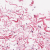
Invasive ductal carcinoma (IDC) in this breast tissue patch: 0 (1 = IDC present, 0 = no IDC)